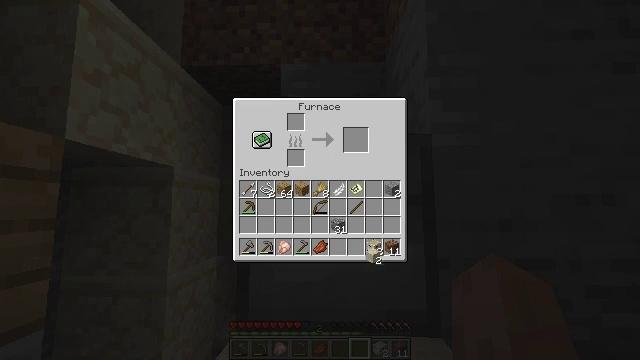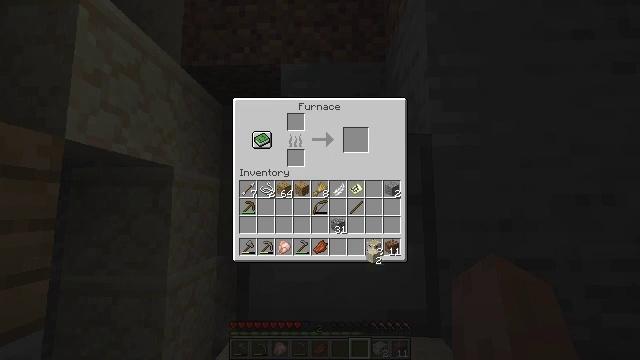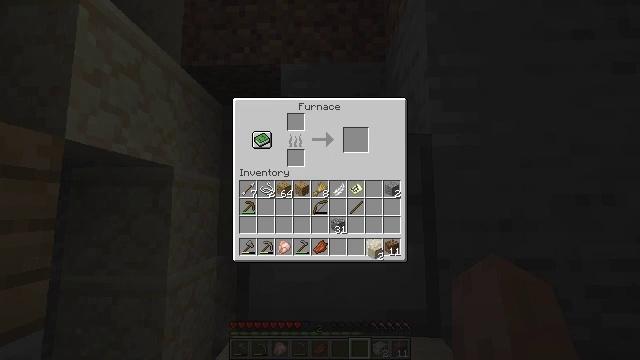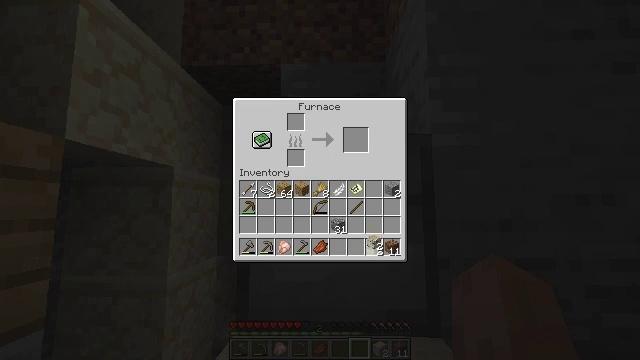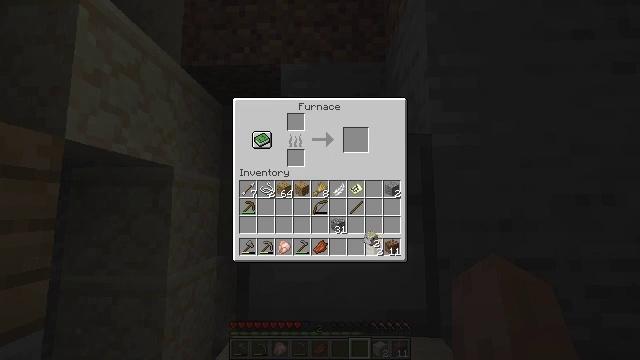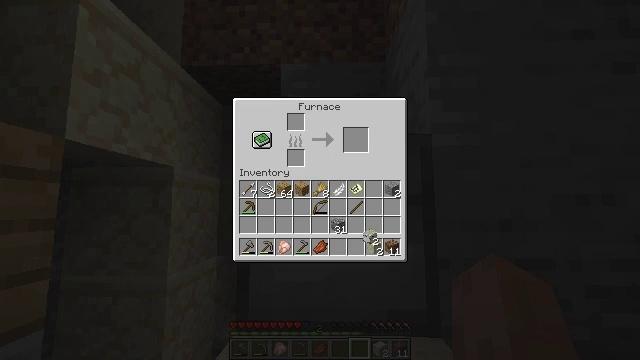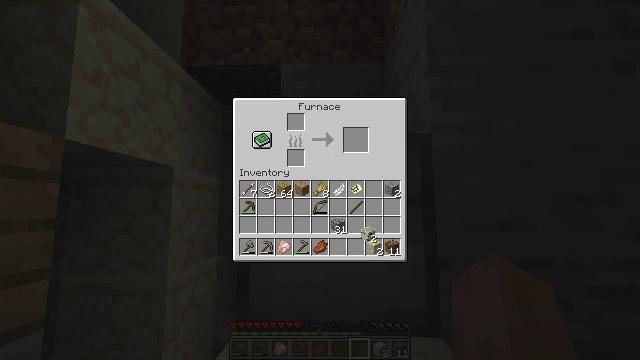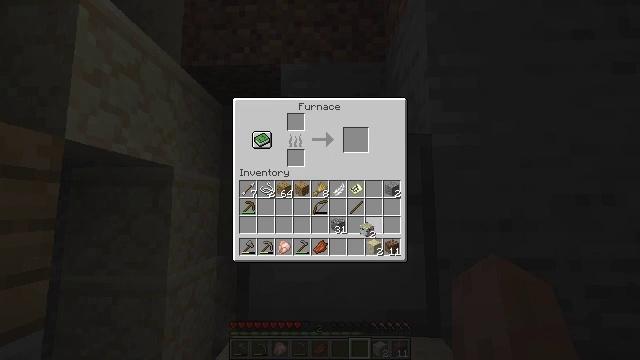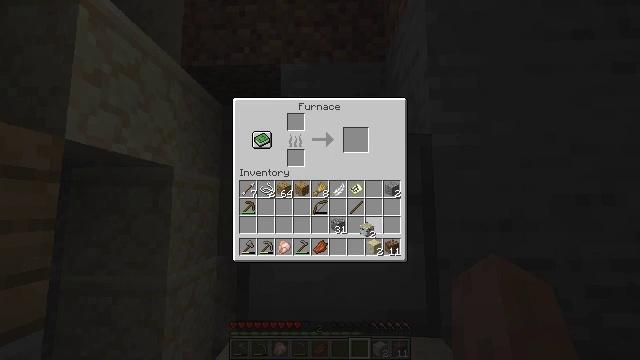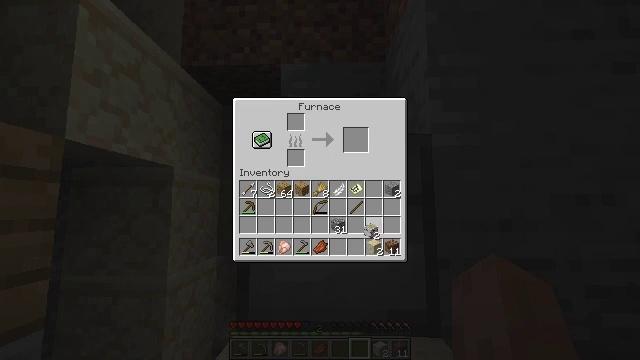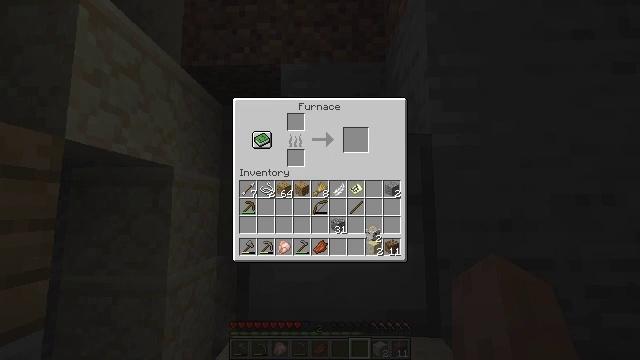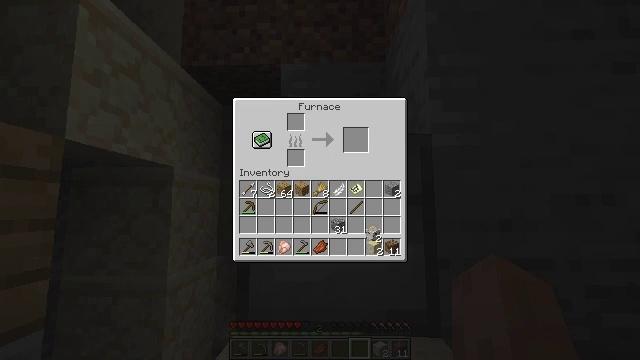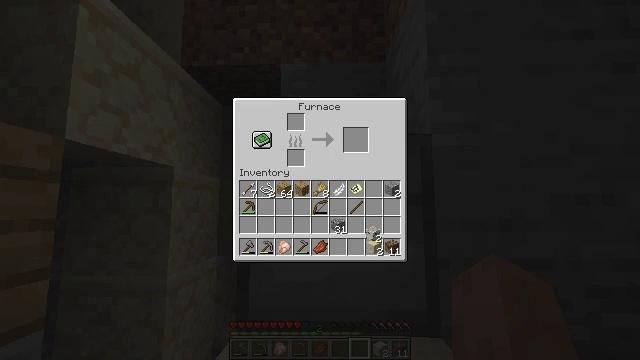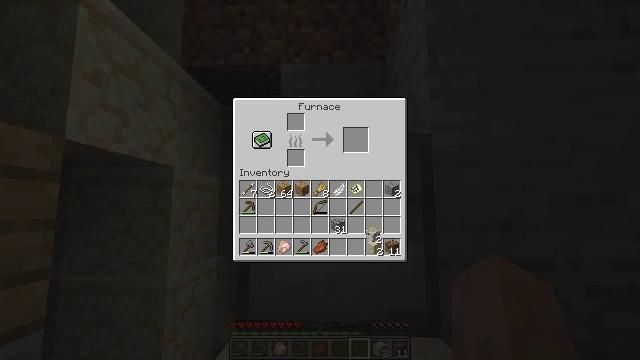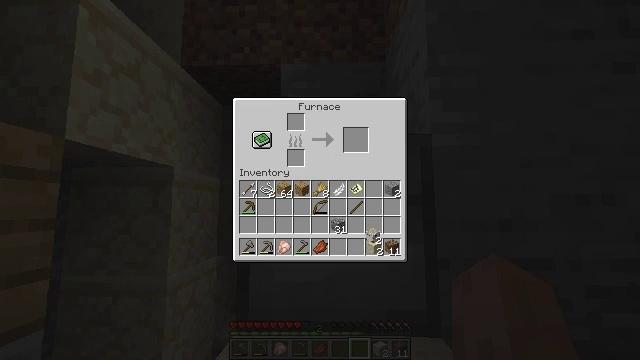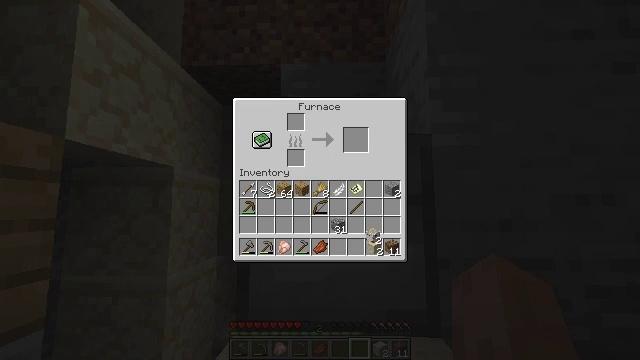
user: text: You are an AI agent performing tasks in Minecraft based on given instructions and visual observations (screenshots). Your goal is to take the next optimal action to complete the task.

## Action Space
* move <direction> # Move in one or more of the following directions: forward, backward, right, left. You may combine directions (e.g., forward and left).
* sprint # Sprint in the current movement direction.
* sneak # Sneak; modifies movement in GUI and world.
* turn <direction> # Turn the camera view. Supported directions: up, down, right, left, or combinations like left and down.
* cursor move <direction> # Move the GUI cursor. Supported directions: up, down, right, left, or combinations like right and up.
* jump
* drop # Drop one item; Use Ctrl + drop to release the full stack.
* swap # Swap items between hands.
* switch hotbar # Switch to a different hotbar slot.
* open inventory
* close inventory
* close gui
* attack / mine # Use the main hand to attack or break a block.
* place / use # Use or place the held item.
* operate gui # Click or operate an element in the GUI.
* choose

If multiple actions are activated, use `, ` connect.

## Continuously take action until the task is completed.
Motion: motion action
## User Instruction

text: craft item air
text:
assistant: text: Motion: operate gui
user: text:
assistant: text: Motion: operate gui
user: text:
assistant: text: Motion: cursor move up
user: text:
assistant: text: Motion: no_op
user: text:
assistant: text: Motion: no_op
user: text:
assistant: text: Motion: no_op
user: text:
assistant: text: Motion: no_op
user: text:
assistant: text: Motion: no_op
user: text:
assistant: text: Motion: no_op
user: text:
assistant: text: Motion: no_op
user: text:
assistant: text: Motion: no_op
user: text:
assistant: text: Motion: no_op
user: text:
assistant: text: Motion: no_op
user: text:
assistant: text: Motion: no_op
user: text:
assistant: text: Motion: no_op
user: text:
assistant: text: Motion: no_op
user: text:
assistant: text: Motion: cursor move up
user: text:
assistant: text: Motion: operate gui
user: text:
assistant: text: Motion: operate gui
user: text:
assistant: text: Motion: operate gui
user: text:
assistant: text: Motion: no_op
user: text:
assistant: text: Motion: no_op
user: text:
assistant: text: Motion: sneak
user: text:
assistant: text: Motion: sneak
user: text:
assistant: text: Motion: sneak, operate gui
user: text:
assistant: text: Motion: sneak, operate gui
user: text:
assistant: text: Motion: sneak, operate gui
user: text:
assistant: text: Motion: sneak, cursor move down
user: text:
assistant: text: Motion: sneak, cursor move down
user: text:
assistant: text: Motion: sneak, operate gui